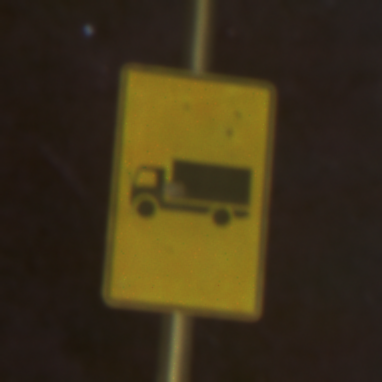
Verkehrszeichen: KFZZulaessigeGesamtmasse3Komma5TOhnePfeilsymbol
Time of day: Night
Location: Outdoor (Suburban)
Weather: Clear
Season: NotSpecified
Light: Artificial